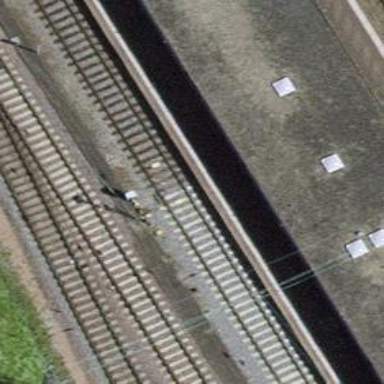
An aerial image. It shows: Railway signal.